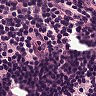
Metastatic tissue present: no